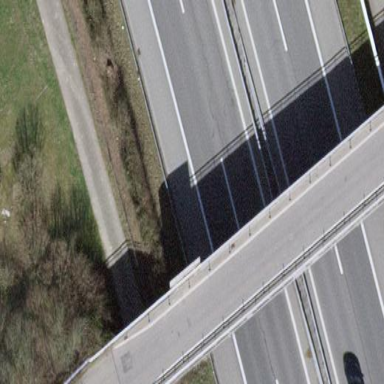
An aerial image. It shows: Man-made bridge.